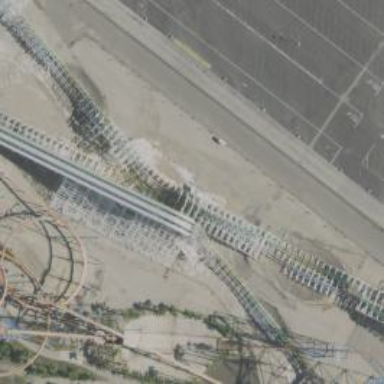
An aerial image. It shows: Thrilling roller coaster attraction.